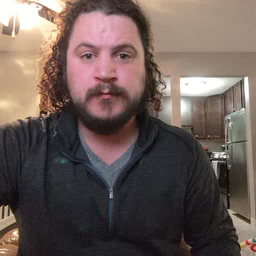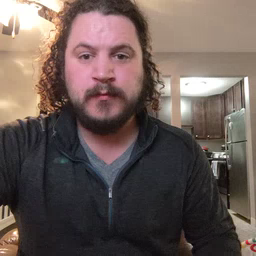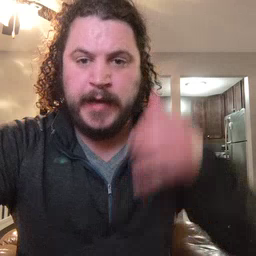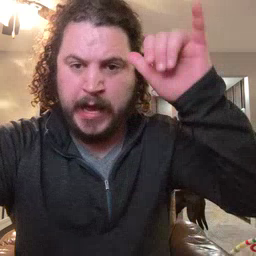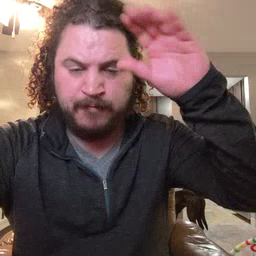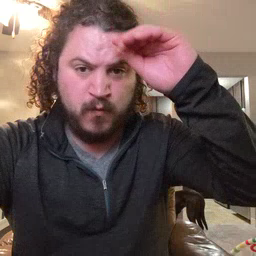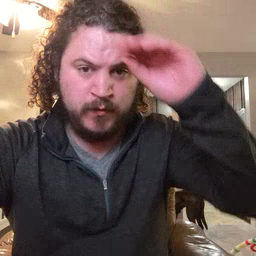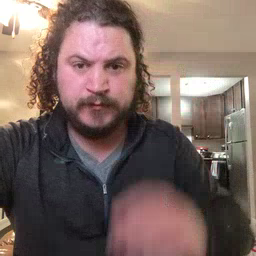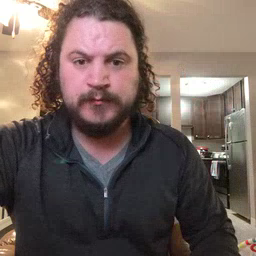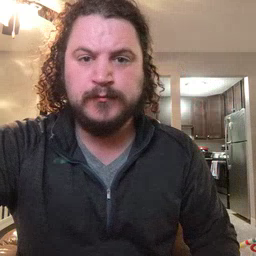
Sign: cowboy